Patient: sex F, age 44
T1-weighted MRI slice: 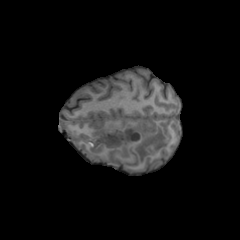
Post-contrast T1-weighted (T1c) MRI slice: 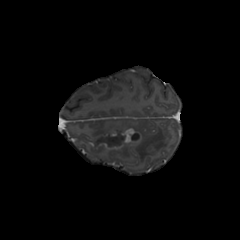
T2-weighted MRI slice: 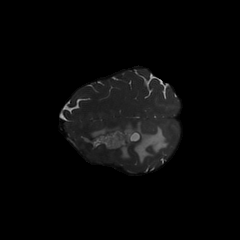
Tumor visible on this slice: yes
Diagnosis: Glioblastoma, IDH-wildtype
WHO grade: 4